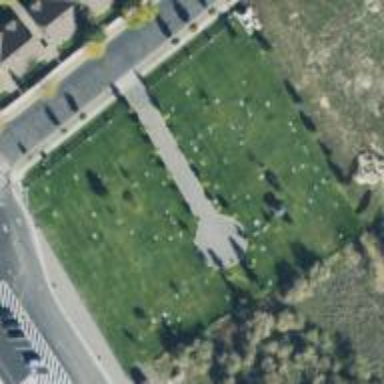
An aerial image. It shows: Cemetery.